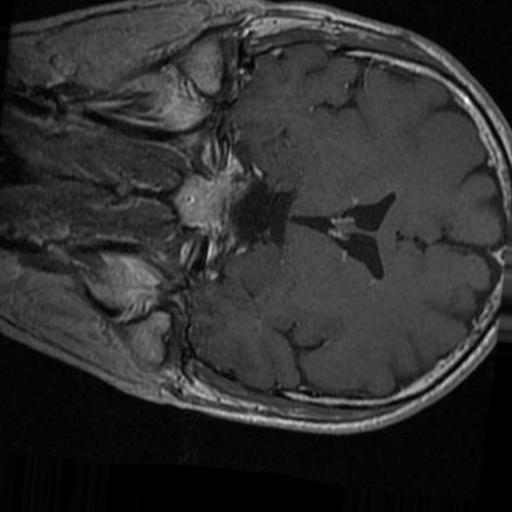
Label: brain_tumor